Current action and preconditions to check: trajectory_clear

Your task: For each precondition in the list above, predict whether it will hold at this action.

Consider the current scene as observed from the mobile robot's camera, and analyze the predicted future states of all dynamic agents (e.g., people, animals, vehicles, or any moving entities) within the NEXT SECOND.

IMPORTANT: Only answer "very likely" if you are absolutely certain—based on strong, clear evidence—that a dynamic agent will violate the precondition in the predicted future state. Do NOT answer "very likely" for unlikely, ambiguous, or low-probability risks.

Ask yourself for each precondition: Is there a high probability, with clear and convincing evidence, that the predicted future states of any dynamic agent will interfere with the predicted future state of the currently executing action within the NEXT SECOND, causing that precondition to fail?

Assess the risk level based on these predictions. Use "likely" or "very likely" if motions create a clear risk of interference.

Use "neutral" or "improbable" if agents are nearby but their predicted paths are clearly diverging or non-conflicting.

Failure Risk Categories: "very improbable", "improbable", "neutral", "likely", "very likely"

Answer Format: Output ONLY the probability_of_failure value from these categories: "very improbable", "improbable", "neutral", "likely", "very likely"

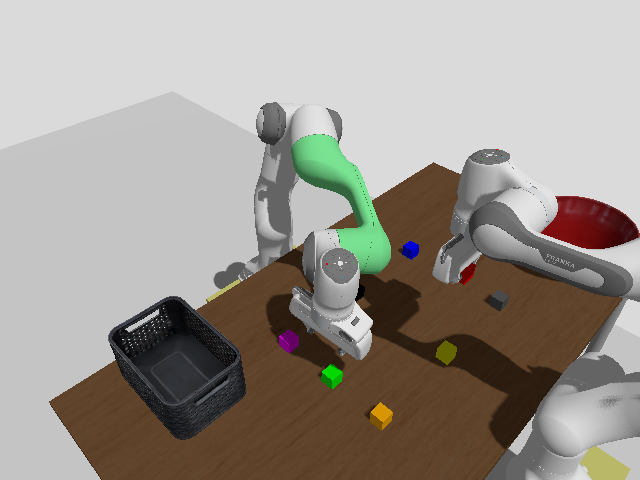

Answer: very improbable